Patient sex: M
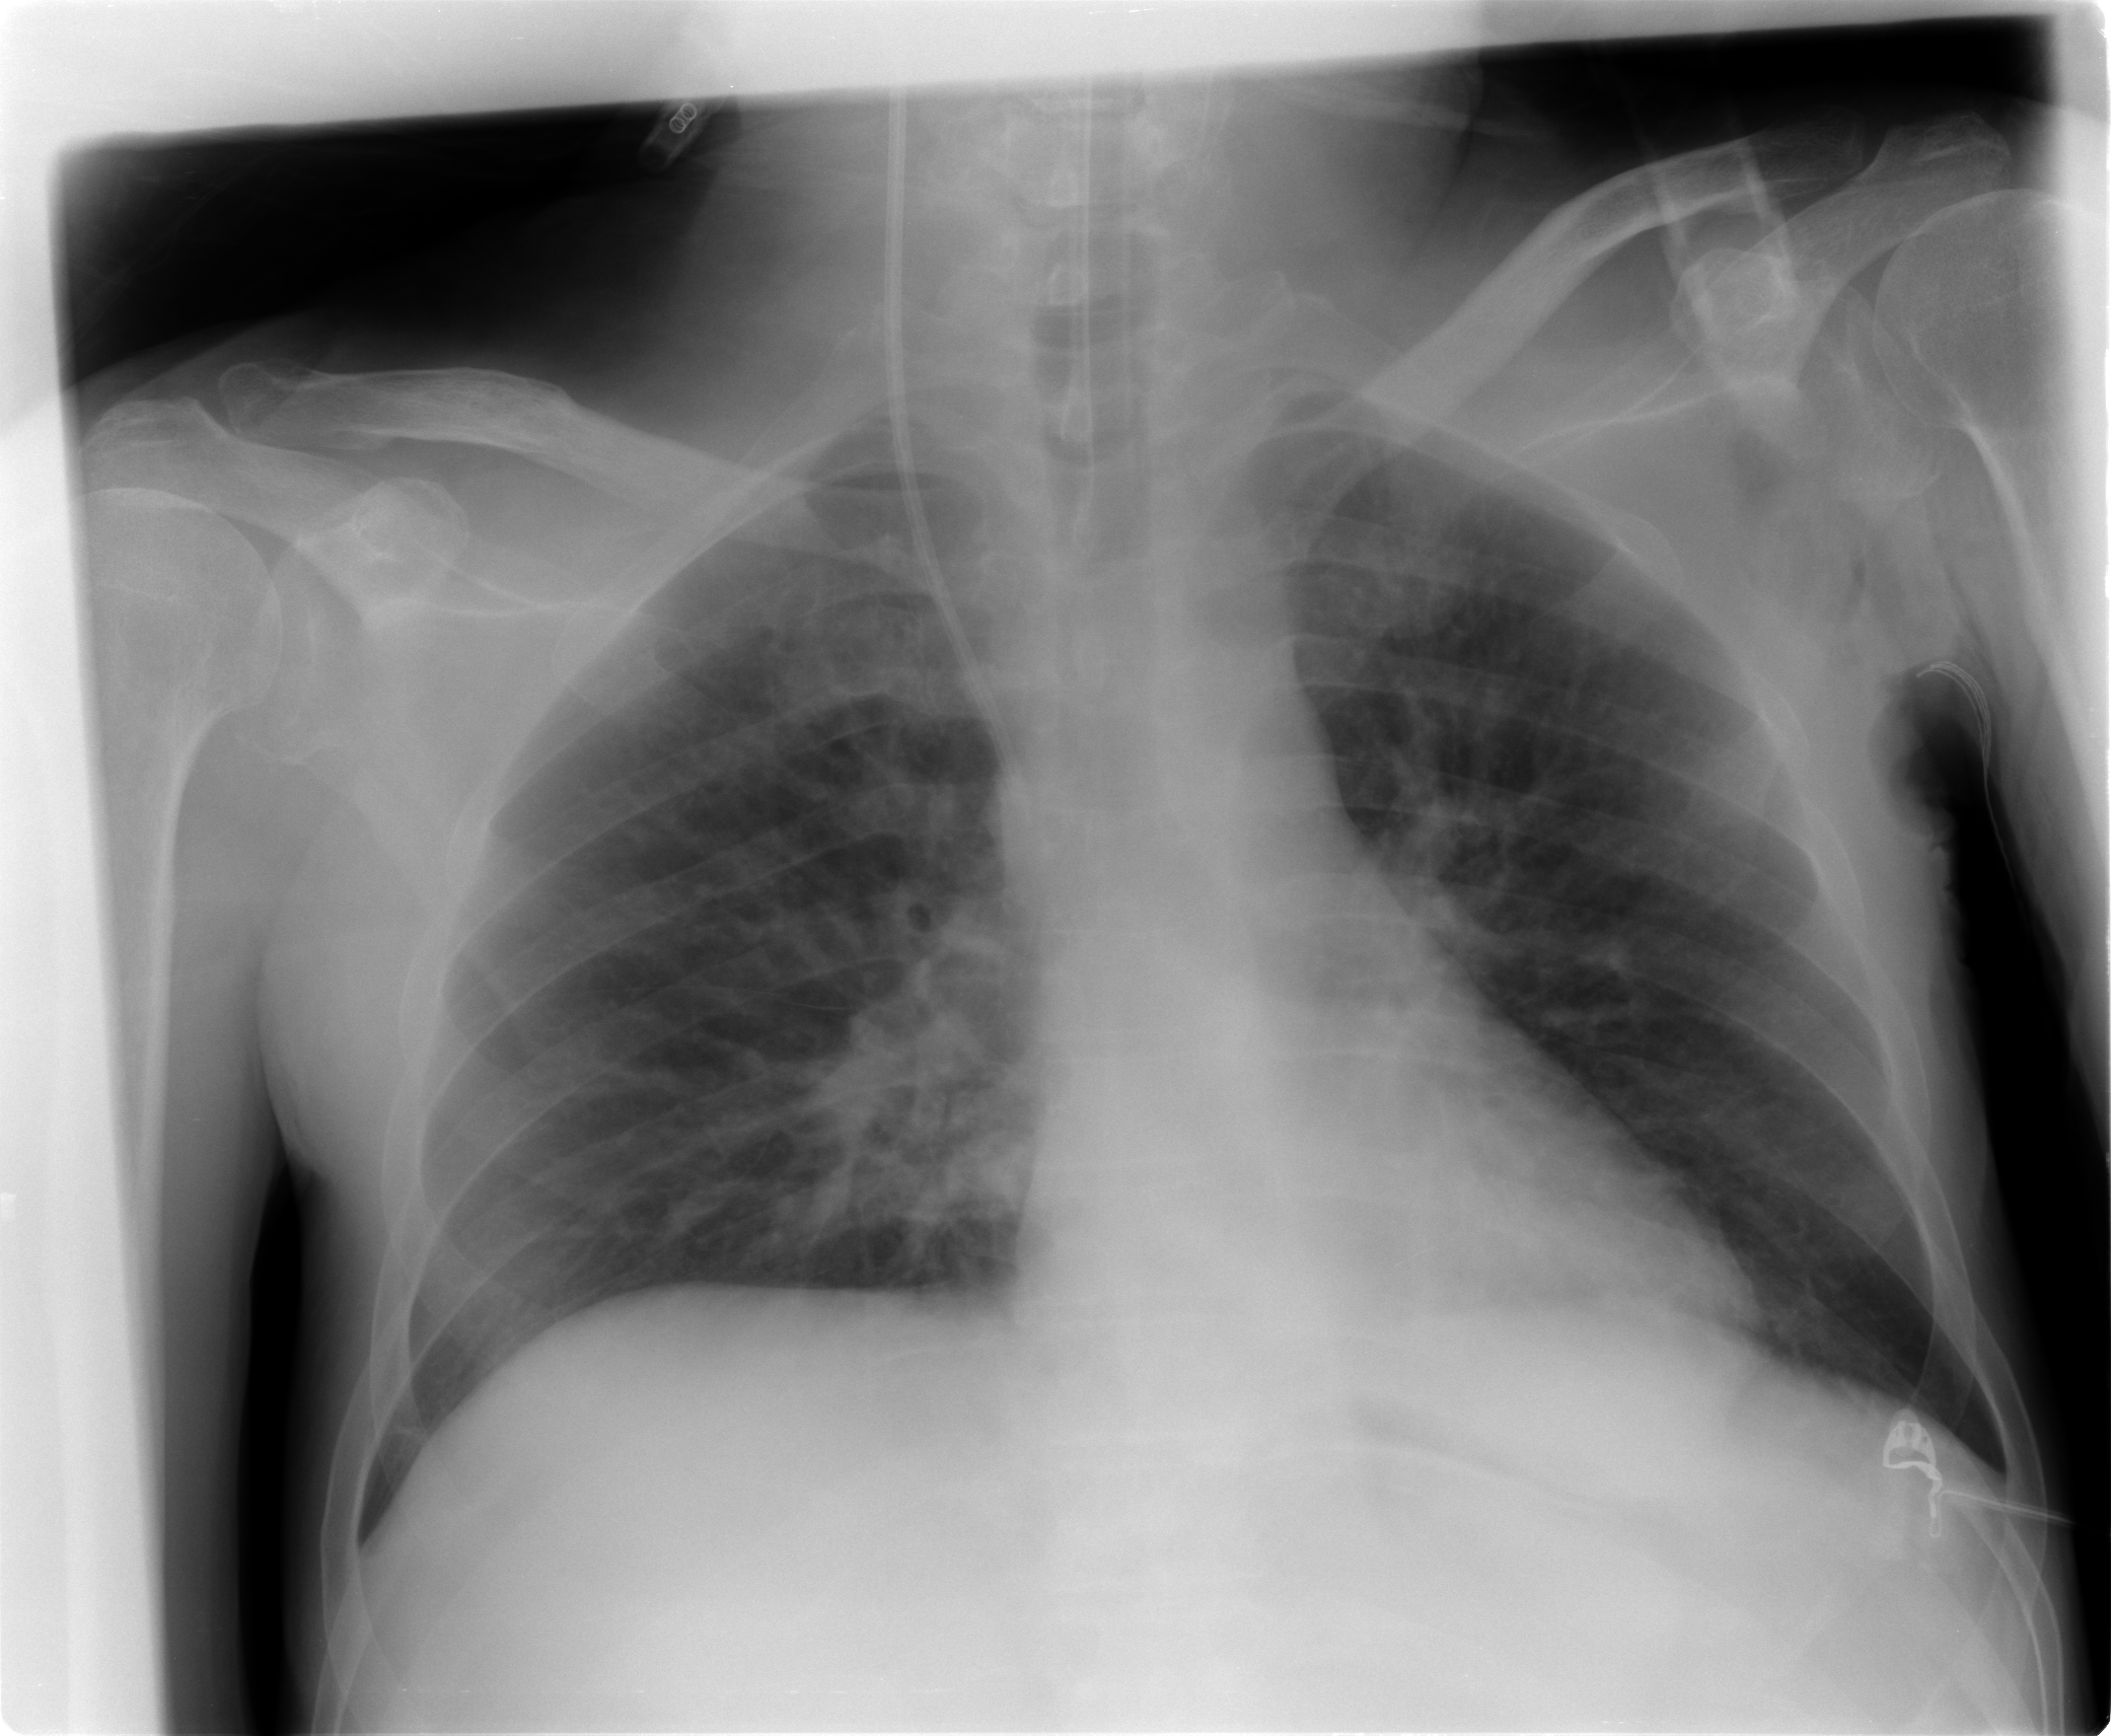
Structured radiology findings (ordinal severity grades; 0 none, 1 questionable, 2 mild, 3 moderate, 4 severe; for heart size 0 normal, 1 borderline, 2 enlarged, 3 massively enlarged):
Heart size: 0
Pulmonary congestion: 0
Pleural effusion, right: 0
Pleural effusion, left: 2
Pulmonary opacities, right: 1
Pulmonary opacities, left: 0
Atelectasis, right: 1
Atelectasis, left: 2